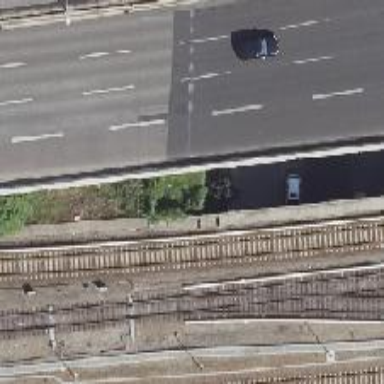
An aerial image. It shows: Bridge used by the electrified light rail system.